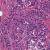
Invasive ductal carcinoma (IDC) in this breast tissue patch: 1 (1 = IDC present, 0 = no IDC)